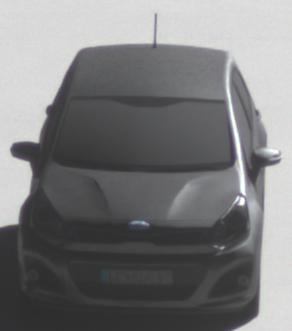
Make: KIA
Model: Rio 1.2
Detailed model: Rio (UB)
Model produced from: 2011/09
Model produced until: 2015/01
Doors: 3
Color: gray
Road condition: dry road
Daytime: morning or afternoon
Contrast: high contrast